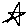
Label: star